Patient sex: M
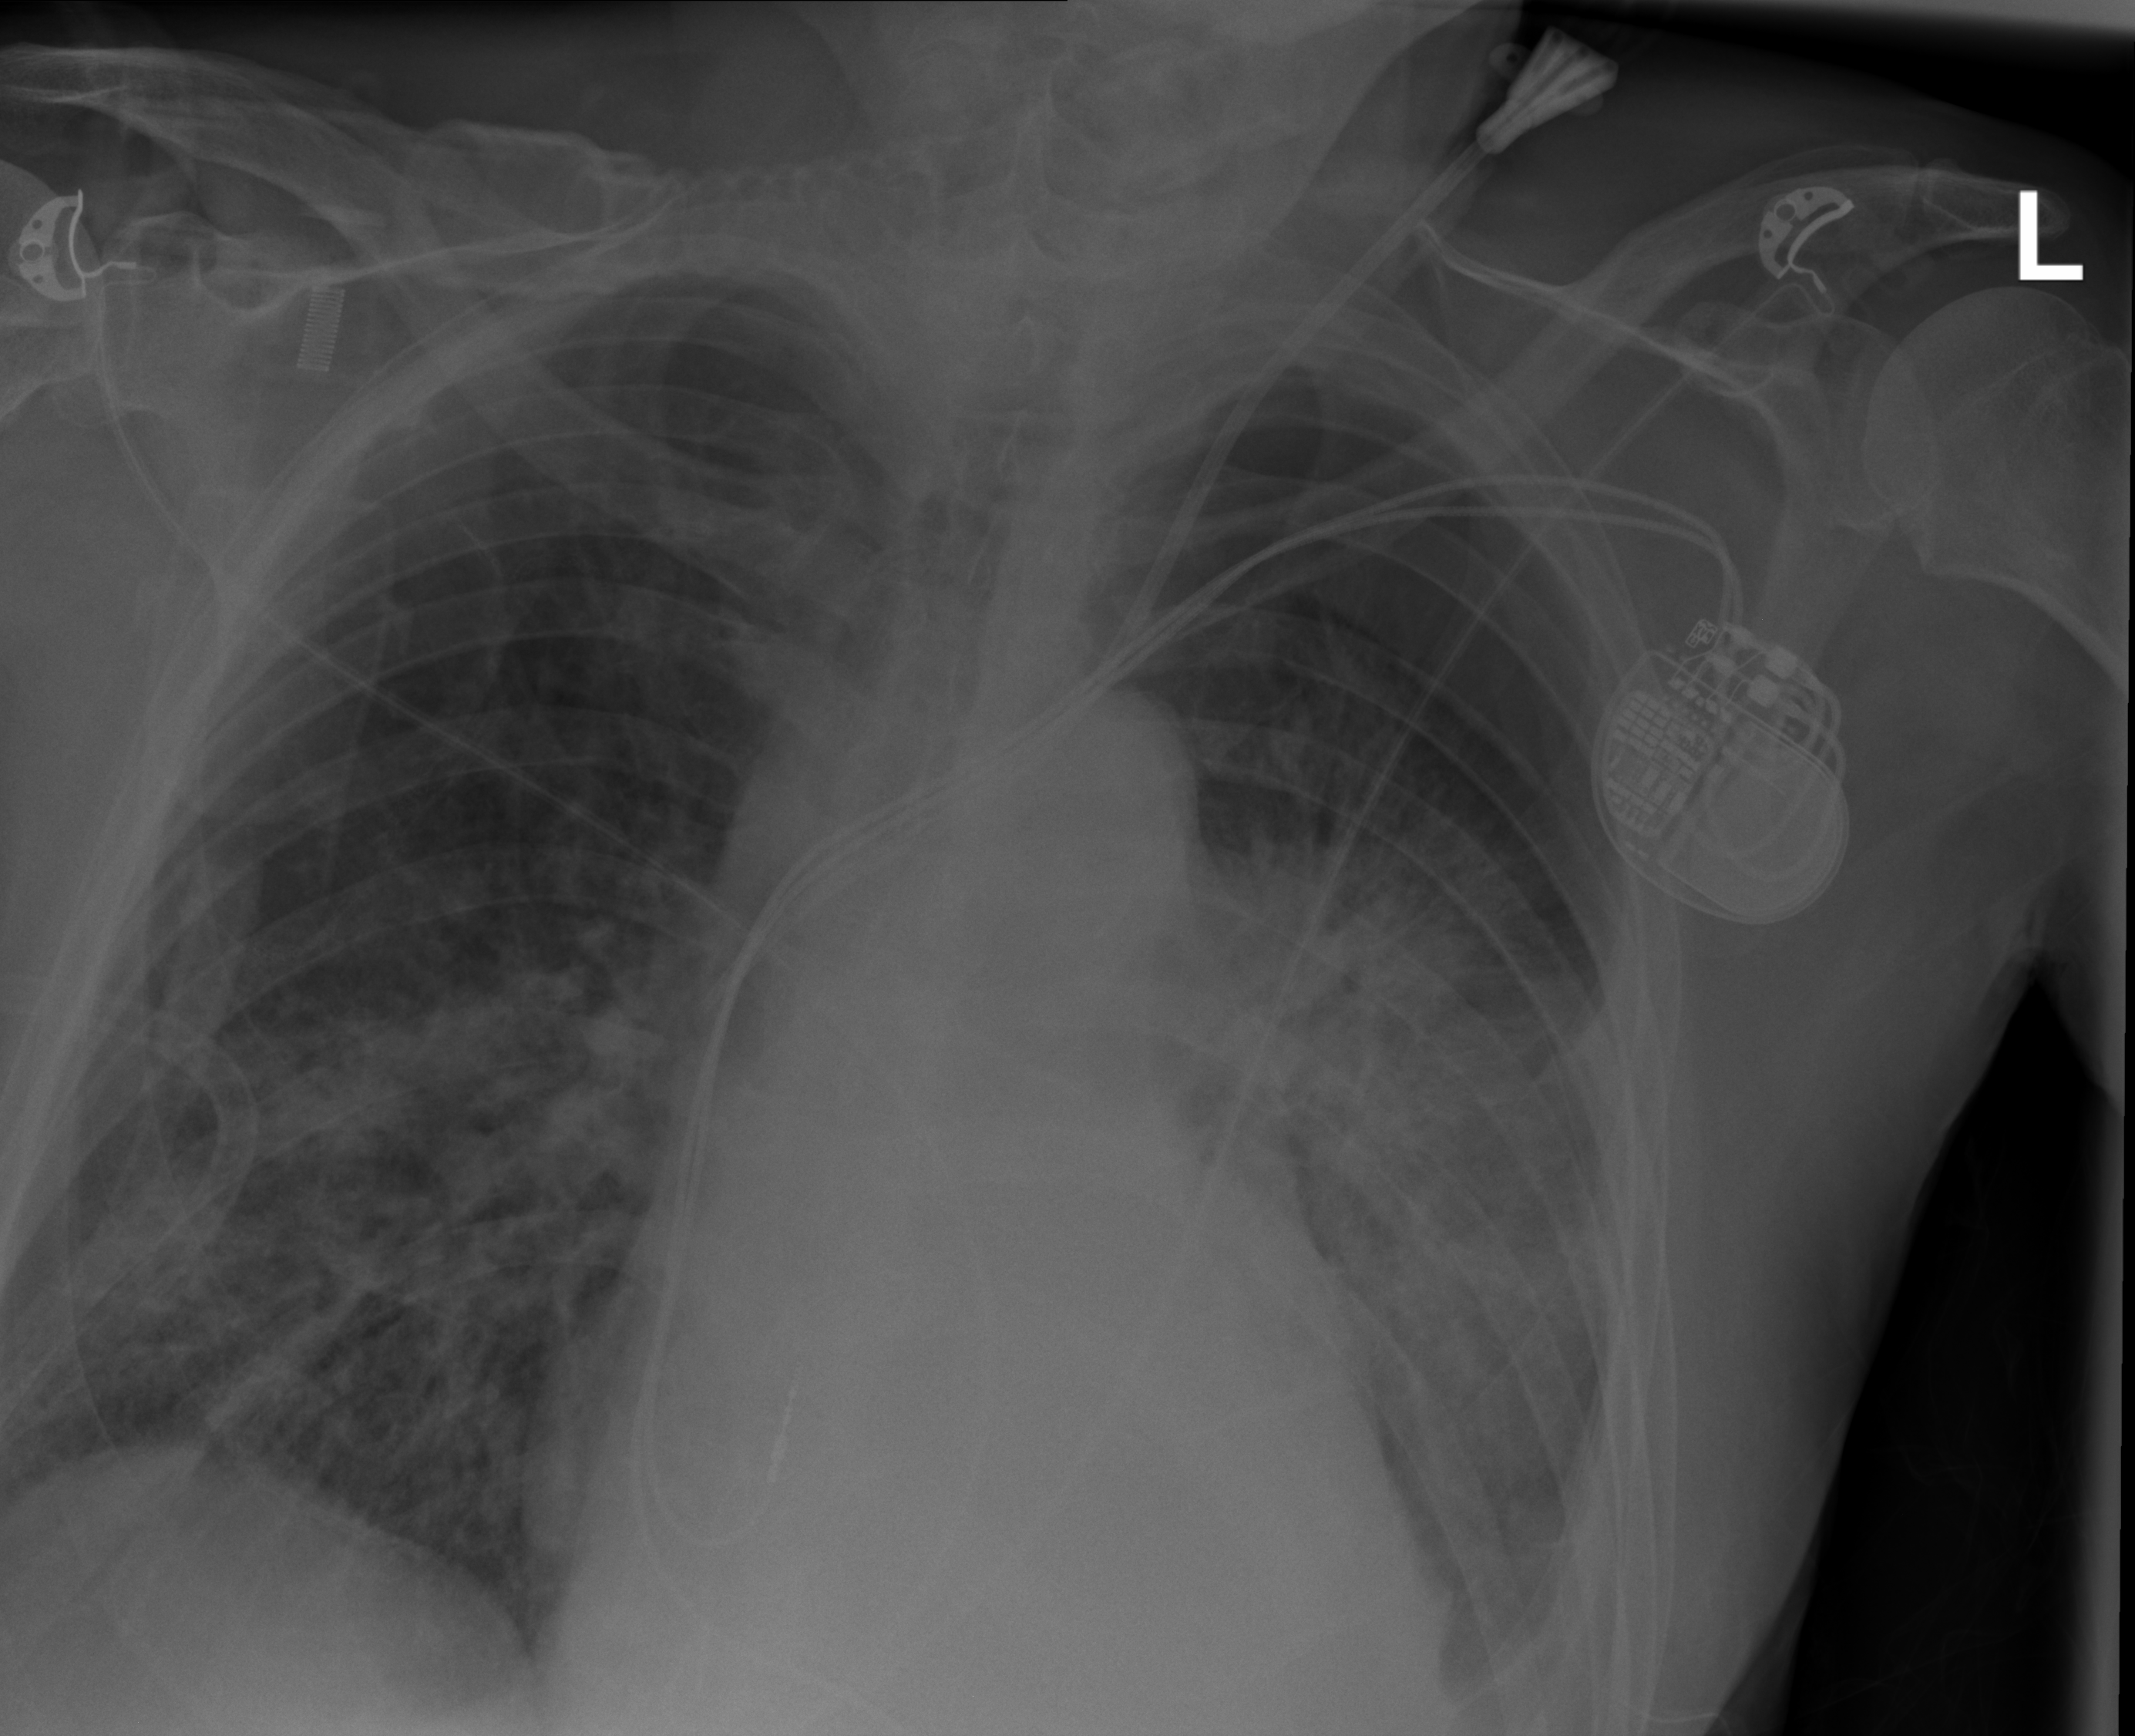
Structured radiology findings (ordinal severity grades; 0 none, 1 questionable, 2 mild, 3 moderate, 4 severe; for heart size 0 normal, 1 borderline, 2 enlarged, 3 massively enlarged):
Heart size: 2
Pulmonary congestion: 0
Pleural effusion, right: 0
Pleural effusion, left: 1
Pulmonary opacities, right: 2
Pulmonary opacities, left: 2
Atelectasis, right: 2
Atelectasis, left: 2